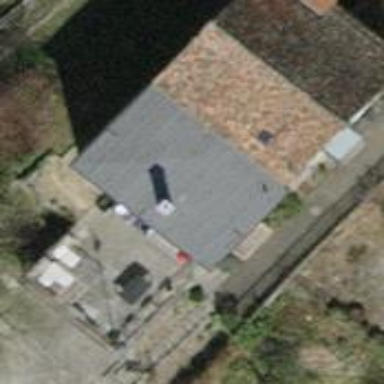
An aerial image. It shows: Gabled house with tile roof.